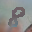
Label: 8